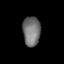
Tissue: lung
Cell type: T cells
Senescence score: 0.6616
Nuclear area (px): 515
Mean DAPI intensity: 113.761